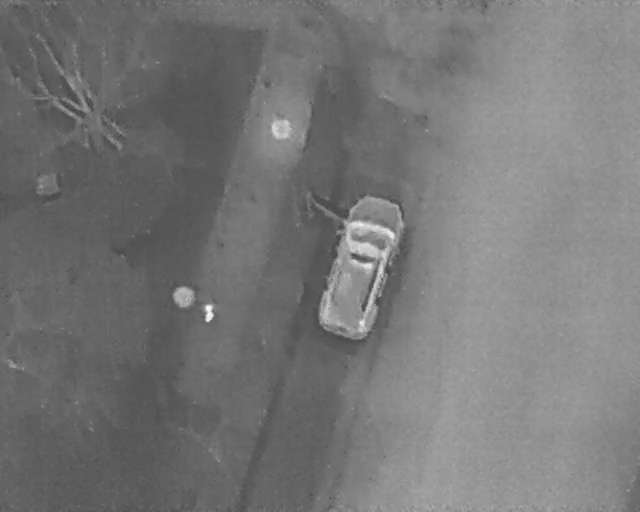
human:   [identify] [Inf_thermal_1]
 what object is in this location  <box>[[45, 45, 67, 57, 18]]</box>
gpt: <ref>1 large car at the center</ref>

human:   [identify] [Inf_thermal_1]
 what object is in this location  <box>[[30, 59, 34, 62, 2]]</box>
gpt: <ref>1 medium person at the center</ref>